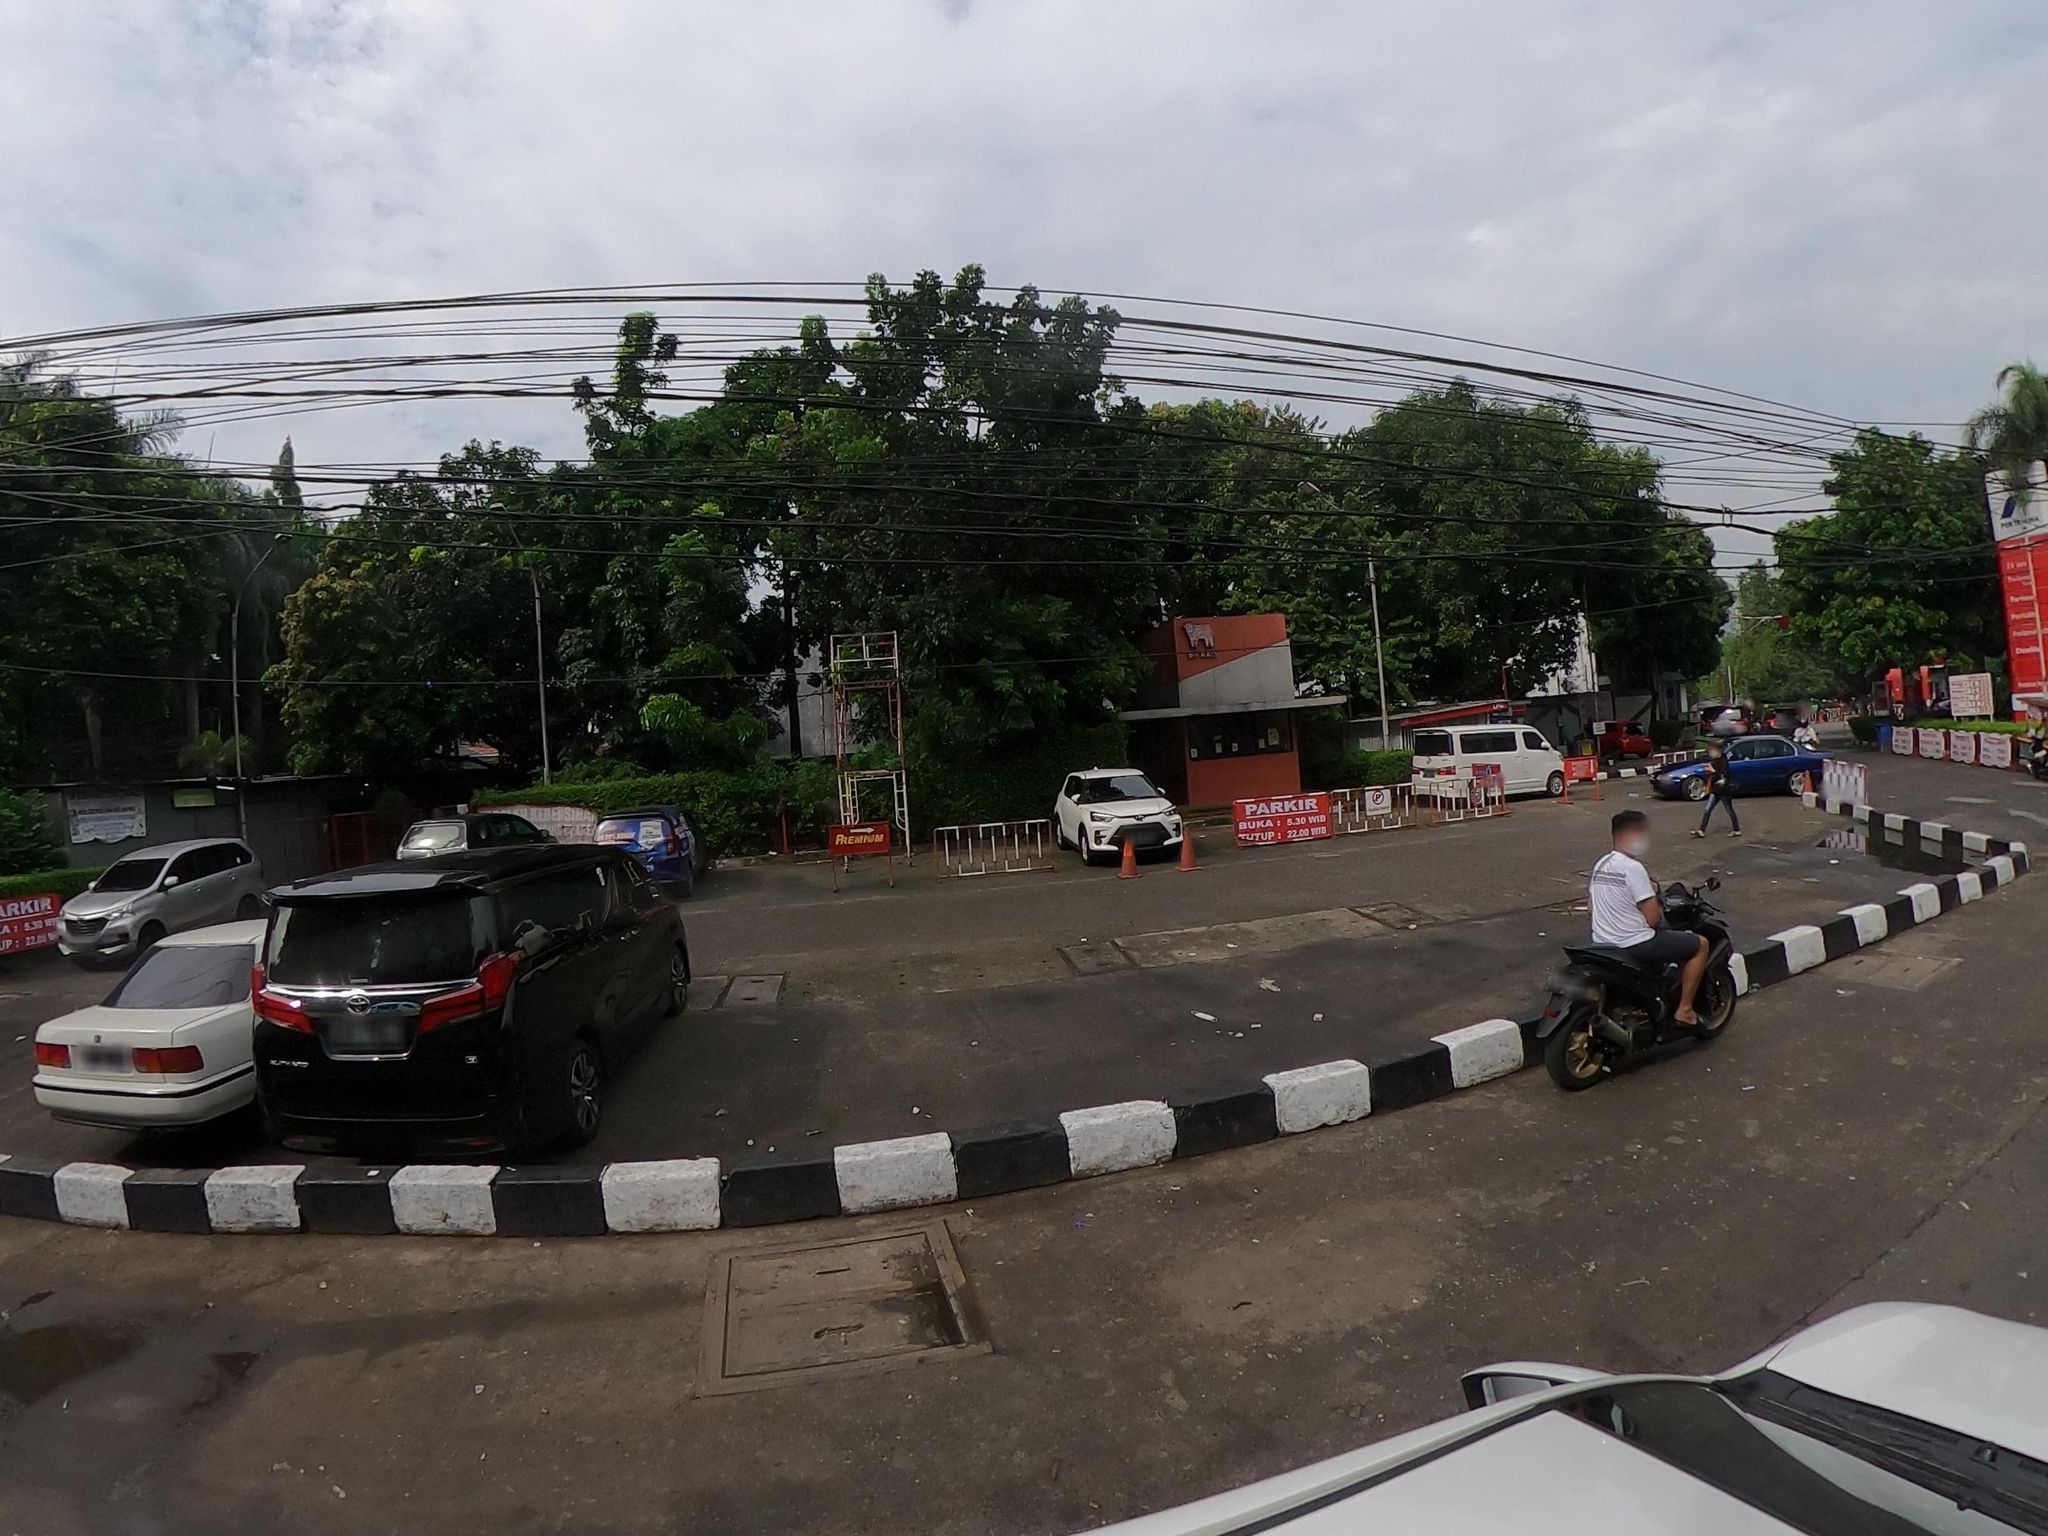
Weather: cloudy
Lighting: day
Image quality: good
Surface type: driving surface
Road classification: primary
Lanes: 4
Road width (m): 8
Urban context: urban centre
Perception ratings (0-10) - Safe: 2.75, Lively: 6.61, Beautiful: 5.77, Boring: 0.83, Depressing: 8.07, Wealthy: 2.55